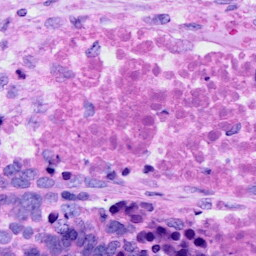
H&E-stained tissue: Ovarian